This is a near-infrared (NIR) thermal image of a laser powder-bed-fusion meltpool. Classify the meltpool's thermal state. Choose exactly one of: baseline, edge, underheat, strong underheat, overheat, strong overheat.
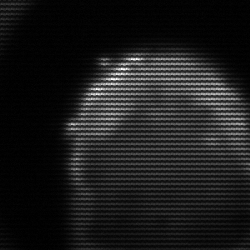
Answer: edge